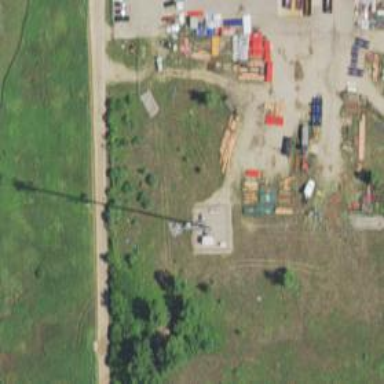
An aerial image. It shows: Mast structure.